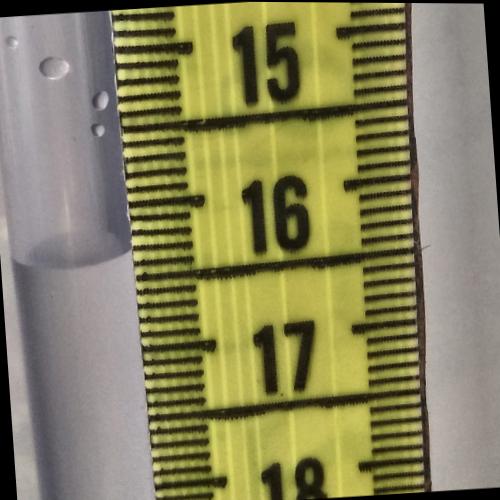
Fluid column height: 16.3 cm